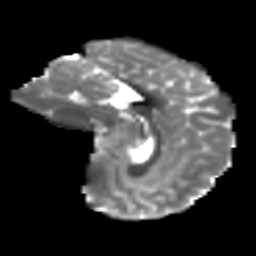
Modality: T2w
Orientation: sagittal
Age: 15
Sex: male
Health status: ill
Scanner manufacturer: ge
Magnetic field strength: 3 T
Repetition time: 6.888 s
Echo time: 0.0812 s